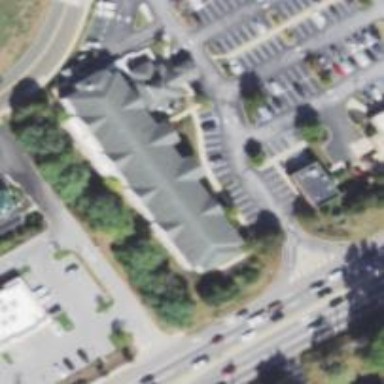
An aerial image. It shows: Hotel building.